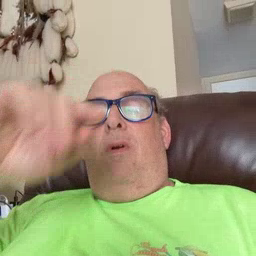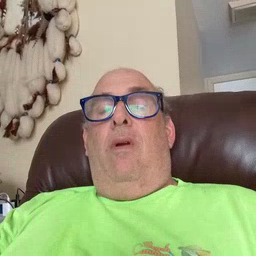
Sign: boy